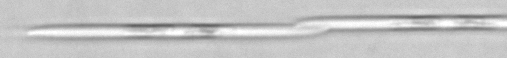
Label: Pseudo-nitzschia